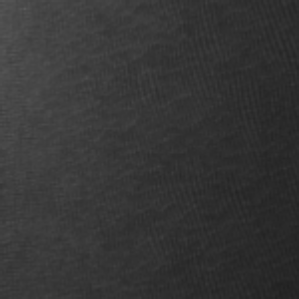
Label: frost